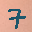
Label: 7